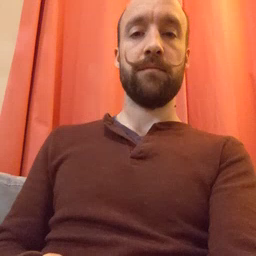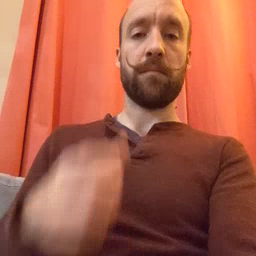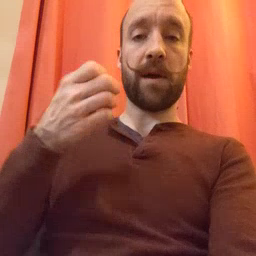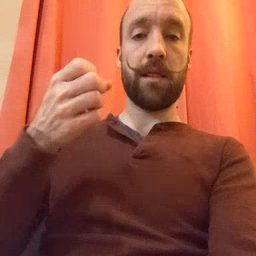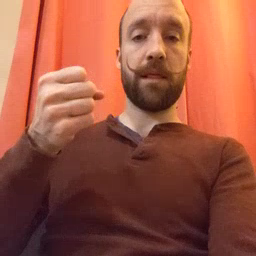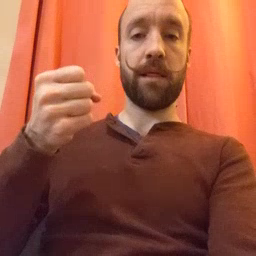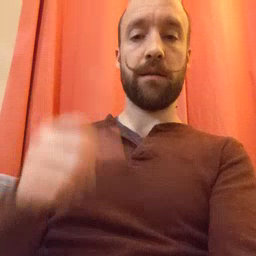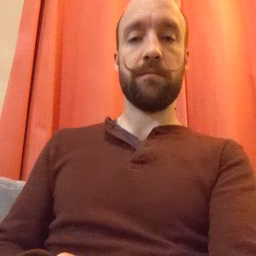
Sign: milk